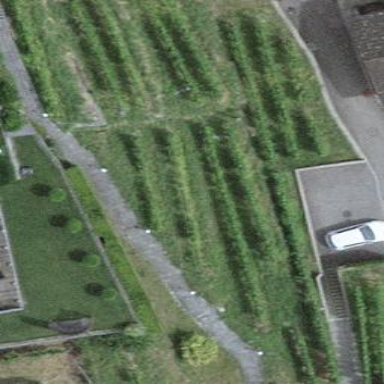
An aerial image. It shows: Vineyard with grape crops.